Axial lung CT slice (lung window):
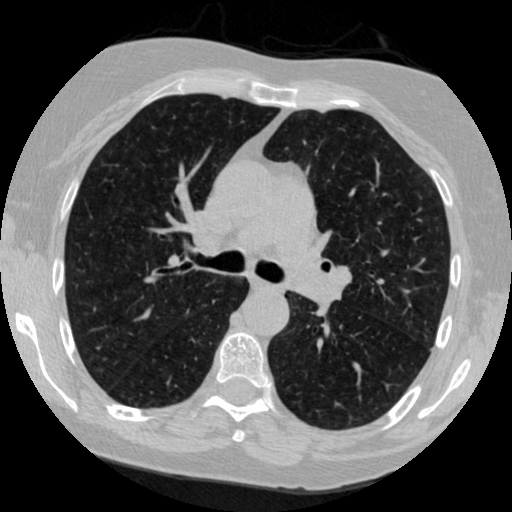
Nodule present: no